Field crop: maize
Growth stage: 2
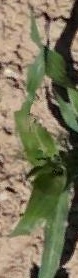
Species: maize